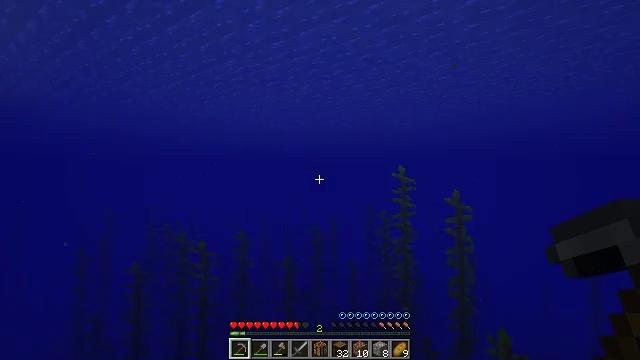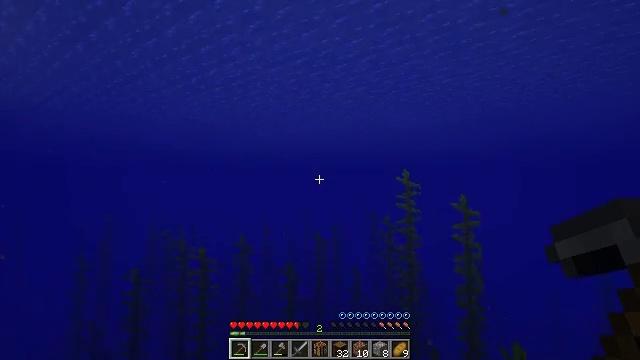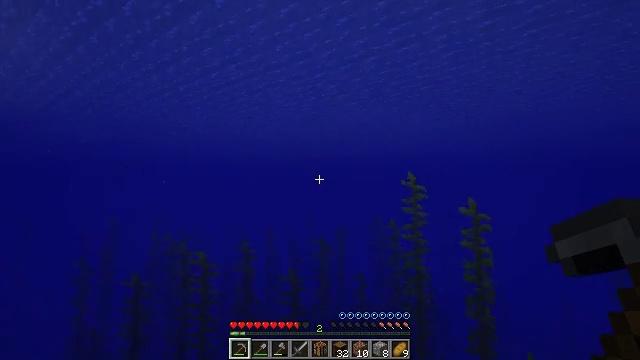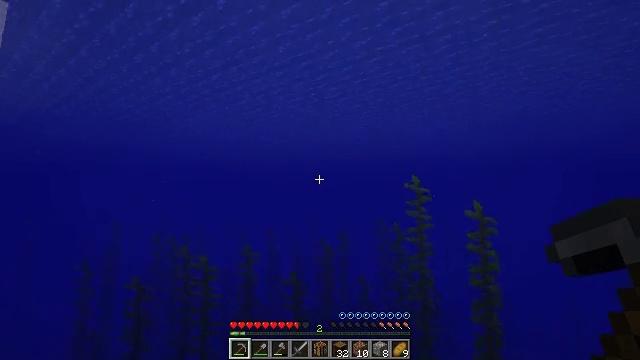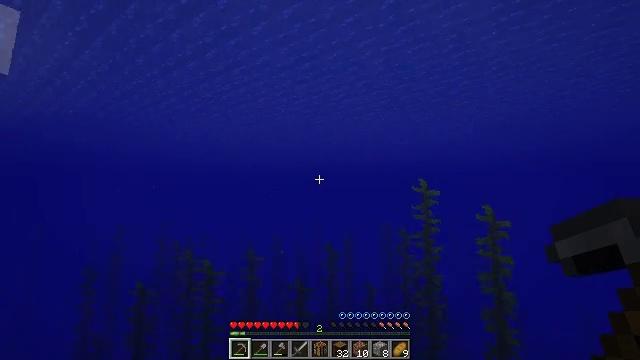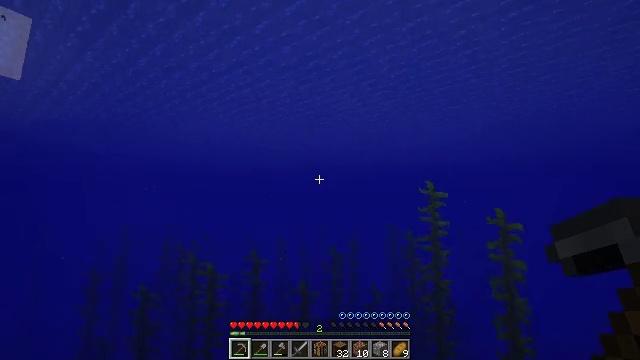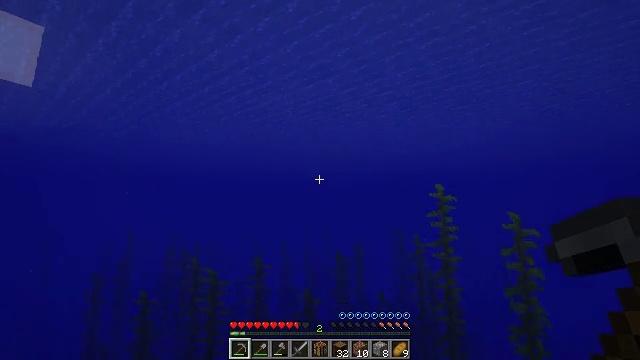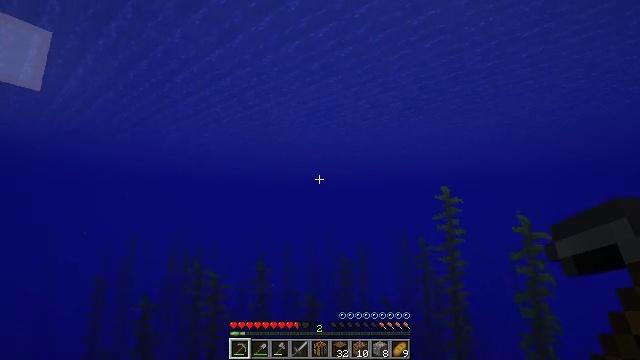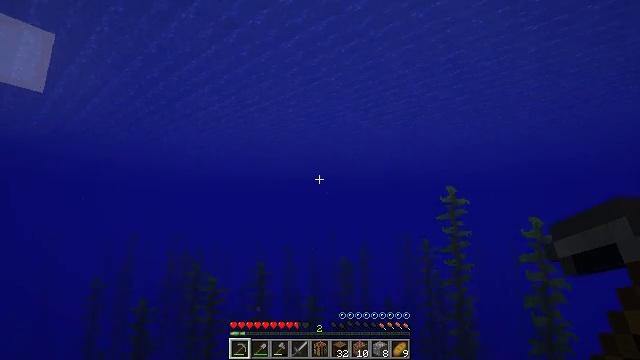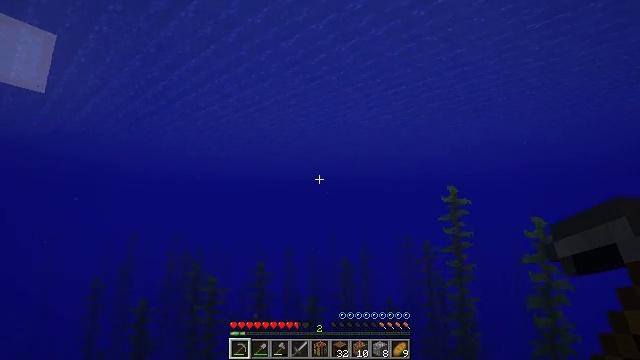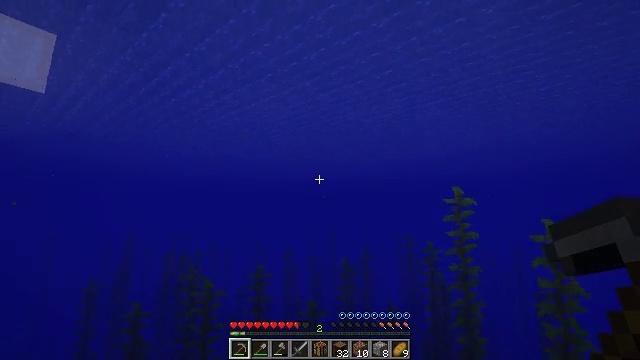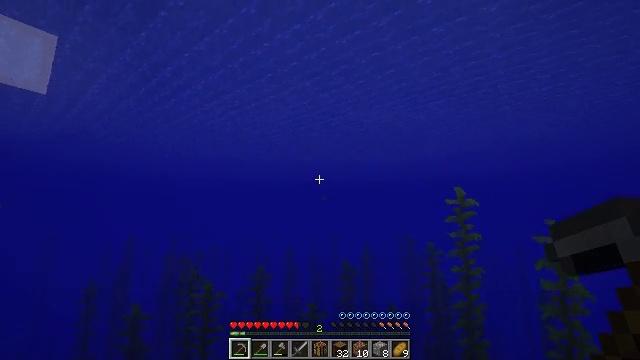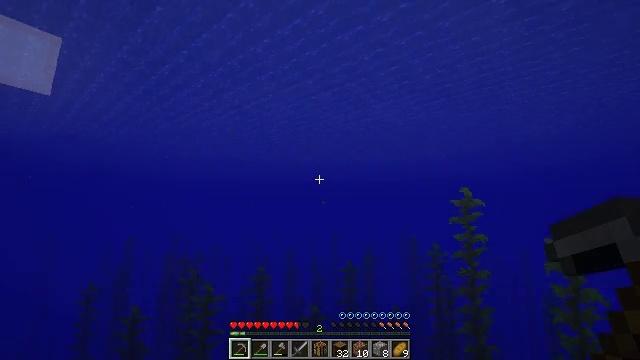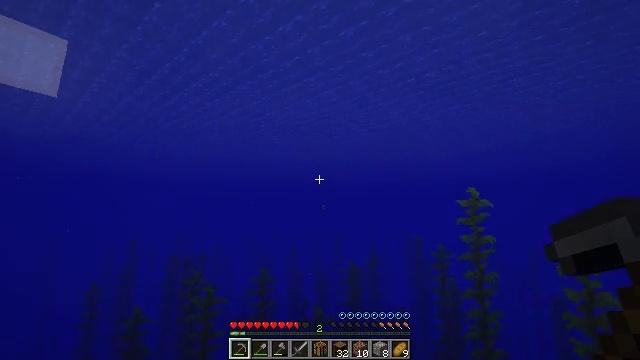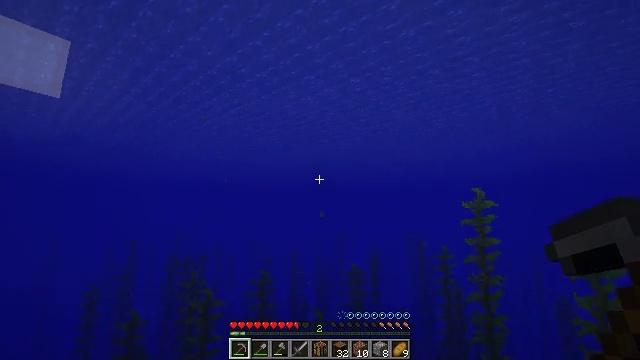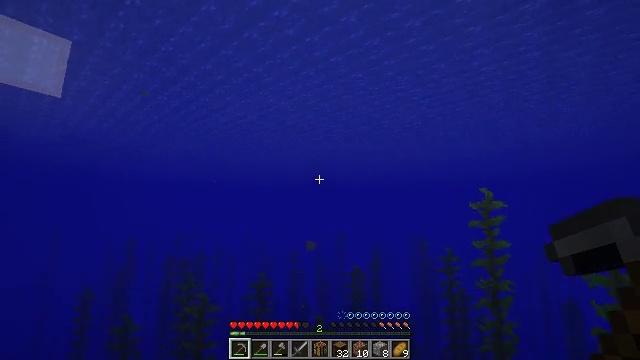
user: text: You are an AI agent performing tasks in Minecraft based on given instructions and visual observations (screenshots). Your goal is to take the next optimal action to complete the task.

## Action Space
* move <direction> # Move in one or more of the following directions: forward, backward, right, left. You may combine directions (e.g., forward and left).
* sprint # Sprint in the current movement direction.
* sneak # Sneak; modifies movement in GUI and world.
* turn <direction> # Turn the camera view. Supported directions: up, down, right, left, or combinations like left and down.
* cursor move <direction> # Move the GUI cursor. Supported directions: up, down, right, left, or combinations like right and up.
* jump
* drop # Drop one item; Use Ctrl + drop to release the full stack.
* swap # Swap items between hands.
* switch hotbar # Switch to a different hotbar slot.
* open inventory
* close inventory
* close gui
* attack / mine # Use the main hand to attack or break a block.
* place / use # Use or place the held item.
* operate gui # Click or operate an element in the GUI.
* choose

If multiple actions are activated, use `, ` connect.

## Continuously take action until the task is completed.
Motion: motion action
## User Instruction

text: Collect kelp by swimming through it.
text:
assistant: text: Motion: move forward, sprint, turn up
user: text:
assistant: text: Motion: move forward, sprint
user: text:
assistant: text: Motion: move forward, sprint
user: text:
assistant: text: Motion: move forward, sprint
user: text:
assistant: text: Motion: move forward, sprint, turn left
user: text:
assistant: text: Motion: move forward, sprint, turn left
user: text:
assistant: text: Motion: move forward, sprint
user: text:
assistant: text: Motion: move forward, sprint
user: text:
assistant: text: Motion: move forward, sprint
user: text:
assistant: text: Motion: move forward, sprint
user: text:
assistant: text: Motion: move forward, sprint
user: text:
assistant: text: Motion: move forward, sprint
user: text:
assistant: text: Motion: move forward, sprint
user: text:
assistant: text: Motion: move forward, sprint
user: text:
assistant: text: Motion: move forward, sprint
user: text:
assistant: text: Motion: move forward, sprint, turn down
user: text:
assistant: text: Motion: move forward, sprint, turn down
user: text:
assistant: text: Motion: move forward, sprint, turn down
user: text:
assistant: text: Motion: move forward, sprint
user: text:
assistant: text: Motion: move forward, sprint
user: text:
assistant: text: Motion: move forward, sprint
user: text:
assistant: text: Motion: move forward, sprint
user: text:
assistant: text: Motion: move forward, sprint
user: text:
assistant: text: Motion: move forward, sprint
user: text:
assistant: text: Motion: move forward, sprint
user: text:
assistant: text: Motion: move forward, sprint
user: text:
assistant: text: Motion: move forward, sprint
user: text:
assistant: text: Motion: move forward, sprint
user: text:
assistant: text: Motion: move forward, sprint
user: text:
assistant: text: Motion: move forward, sprint